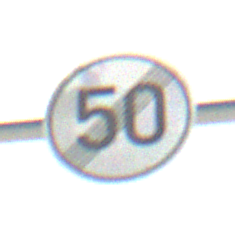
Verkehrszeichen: EndeGeschwindigkeit50
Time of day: MorningAfternoon
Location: Outdoor (Suburban)
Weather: PartlyCloudy
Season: NotSpecified
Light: Natural